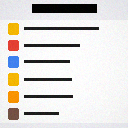
Screen state: on